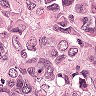
Metastatic tissue present: yes